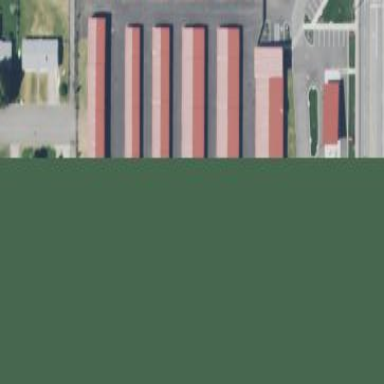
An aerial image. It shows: Storage rental shop.